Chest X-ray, PA view. Patient: 38 years old, sex F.
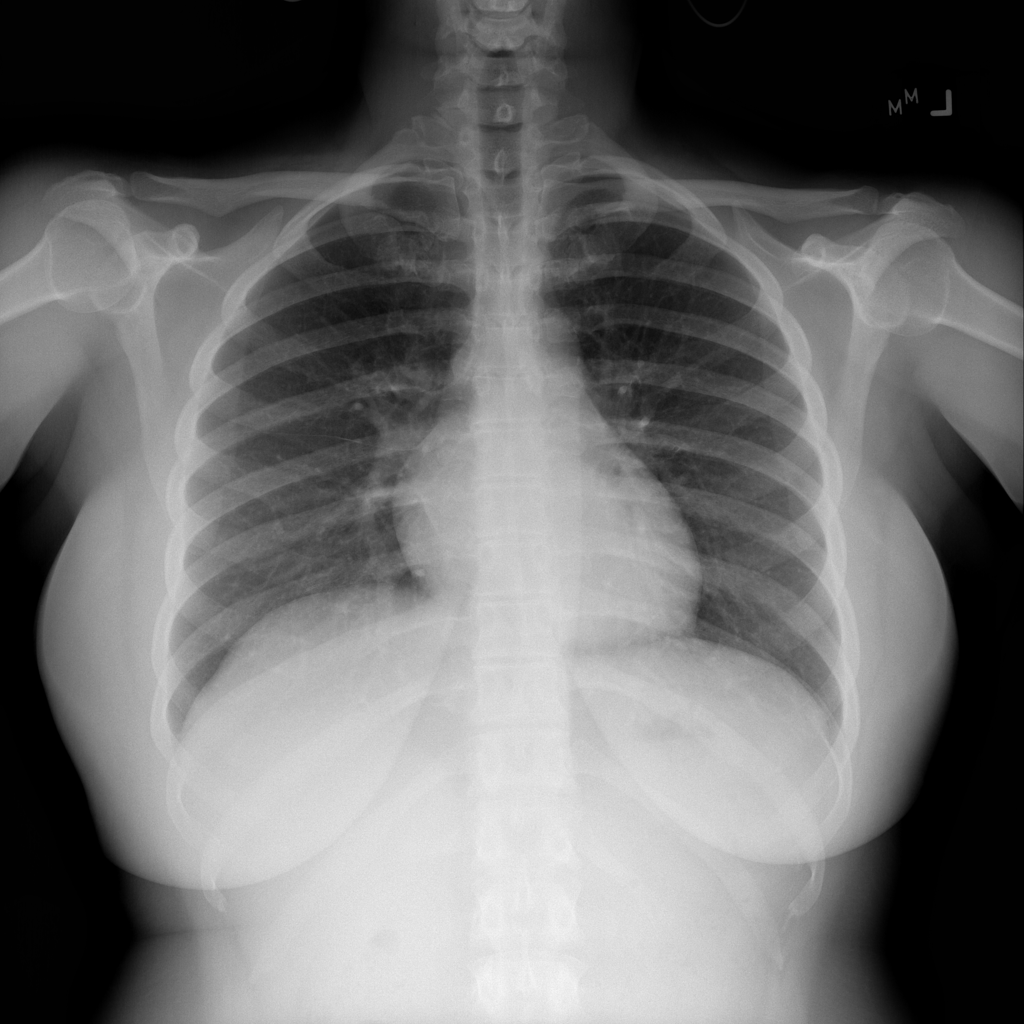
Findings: Infiltration